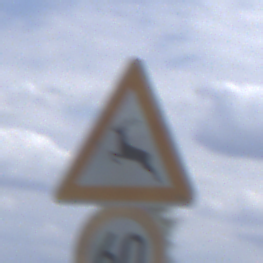
Verkehrszeichen: WildwechselRechts
Zusatzzeichen unten: Geschwindigkeit60
Umgebung: Outdoor, Nature
Tageszeit: Midday
Wetter: PartlyCloudy
Licht: Natural
Jahreszeit: NotSpecified
Kontrast: HighContrast